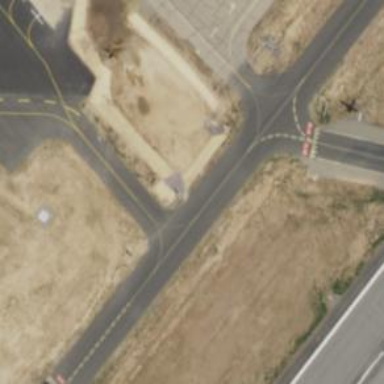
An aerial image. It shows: Image of taxiway at airport.